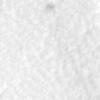
Label: no_change